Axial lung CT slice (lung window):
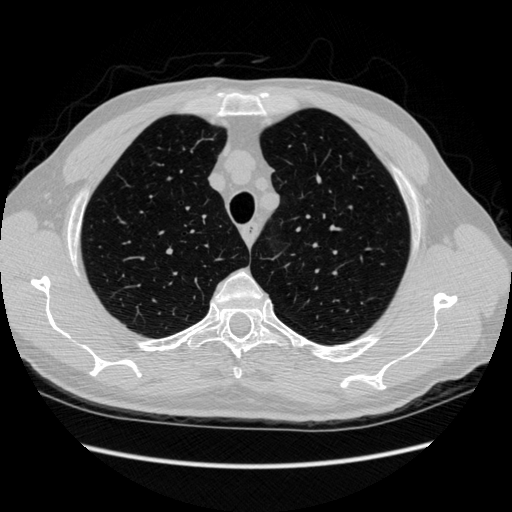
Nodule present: no